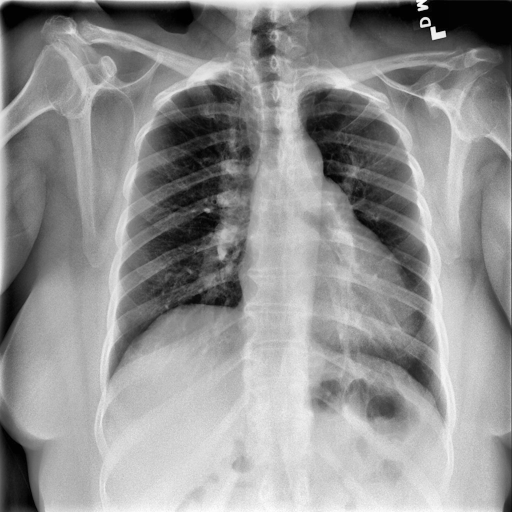
Finding: NORMAL